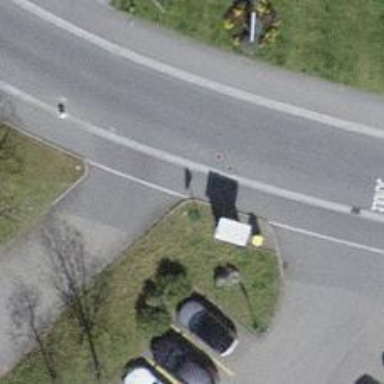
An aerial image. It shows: Post box.